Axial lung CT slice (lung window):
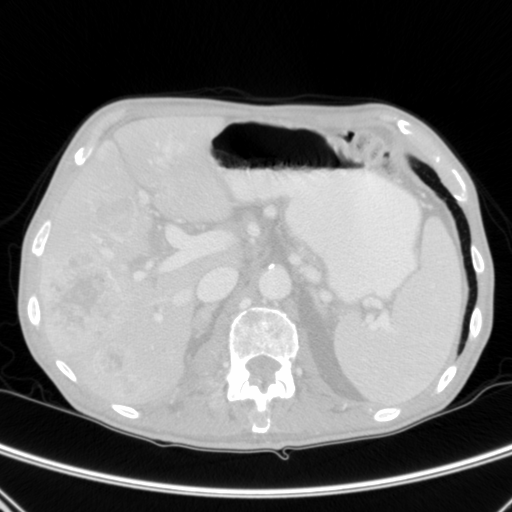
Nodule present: no